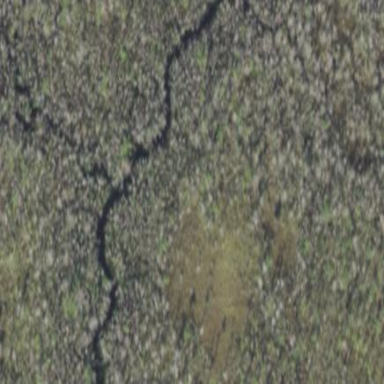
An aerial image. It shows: Marshy wetland area.